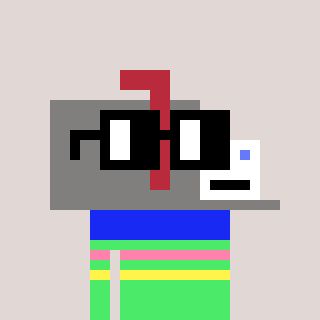
a pixel art character with square black glasses, a mailbox-shaped head and a teal-colored body on a warm background